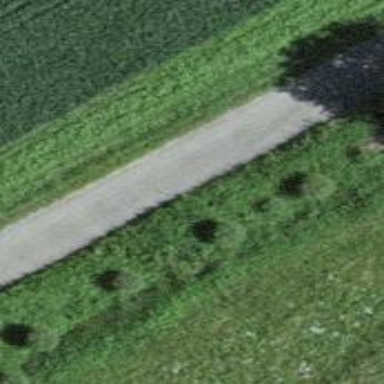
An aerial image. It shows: Paved track with grade1 quality. It is used for agricultural purposes.